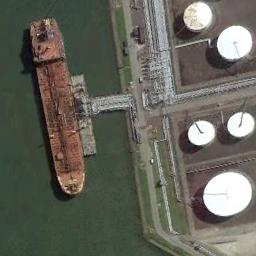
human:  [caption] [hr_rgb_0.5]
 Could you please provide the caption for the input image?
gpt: There is a ship in the green water on the shore .

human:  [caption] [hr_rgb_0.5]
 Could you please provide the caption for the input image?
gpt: An orange-red tanker docked at the dock with metal tanks and pipes .

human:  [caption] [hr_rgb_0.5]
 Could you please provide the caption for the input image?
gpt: The red ship is docked at the oil terminal and the water is dark green .

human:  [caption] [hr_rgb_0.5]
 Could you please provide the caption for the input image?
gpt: There are several round buildings beside the ship .

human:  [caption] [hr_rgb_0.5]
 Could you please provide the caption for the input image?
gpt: The ship is at the harbor with some circular buildings .